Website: home-depot
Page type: billing-address
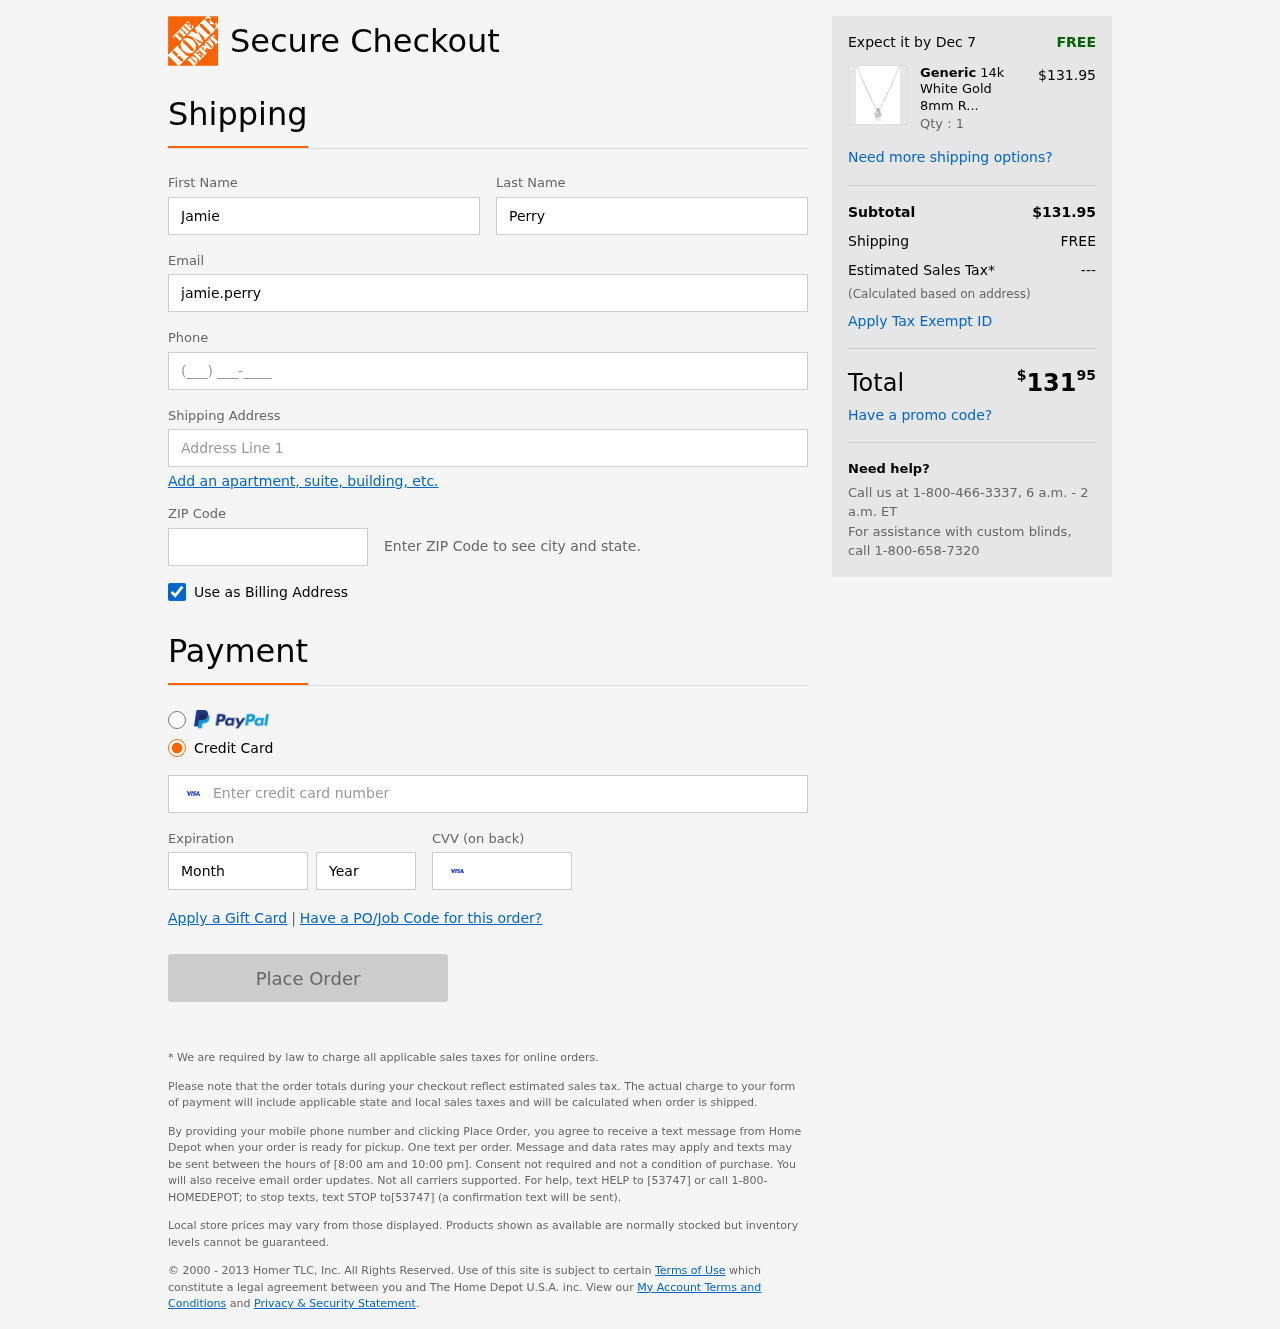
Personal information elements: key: PII_FIRSTNAME
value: Jamie
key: PII_LASTNAME
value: Perry
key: PII_EMAIL
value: jamie.perry@gmail.com
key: PII_PHONE
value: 9872043087
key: PII_STREET
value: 0352 Brown Cliffs
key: PII_POSTCODE
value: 47586
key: PII_CARD_NUMBER
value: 4897 0125 6252 3533
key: PII_CARD_EXPIRY_MONTH
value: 04
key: PII_CARD_CVV
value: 141
Product elements: key: PRODUCT1_BRAND
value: Generic
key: PRODUCT1_NAME
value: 14k White Gold 8mm Round Cubic Zirconia Solitaire Pendant Necklace (2 carat, Diamond Equivalent), 18
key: PRODUCT1_PRICE
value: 131.95
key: PRODUCT1_QUANTITY
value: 1
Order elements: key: ORDER_DELIVERY_DATE
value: Dec 7
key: ORDER_SUBTOTAL
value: $131.95
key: ORDER_SHIPPING_COST
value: FREE
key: ORDER_TAX
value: ---
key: ORDER_TOTAL2
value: $13195